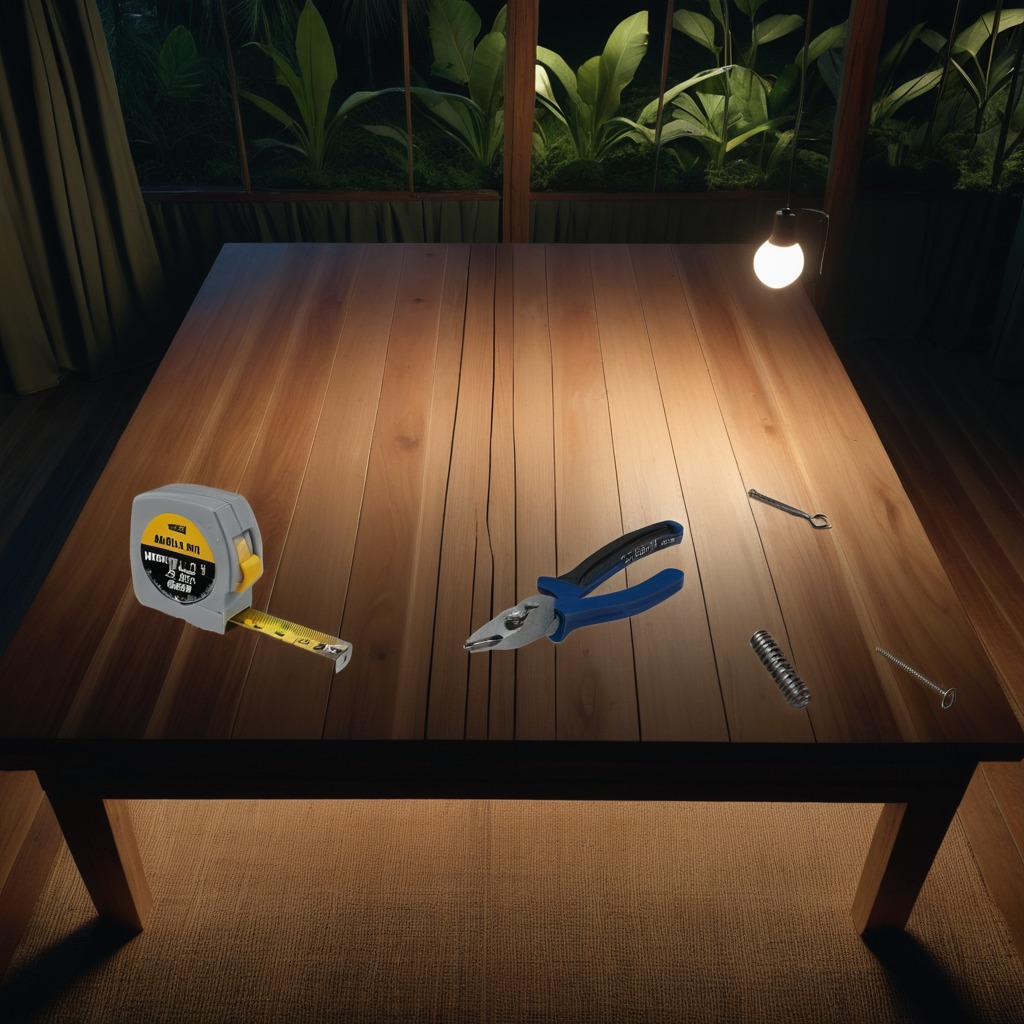
A measuring tape, a metal machine screw, an iron nail, a pair of pliers, and a coiled metal spring are lying on the wooden table.